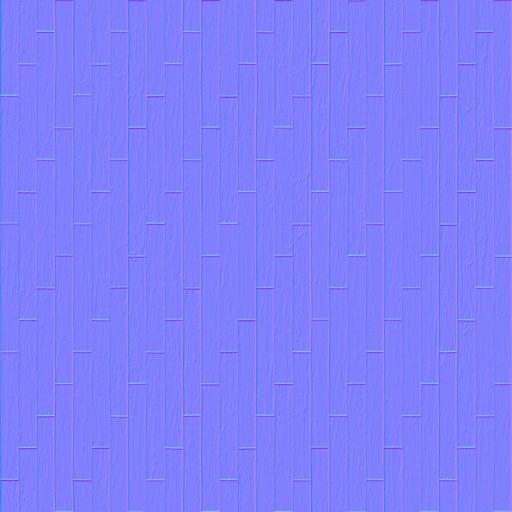
clean floor flooring light parquet wood wooden